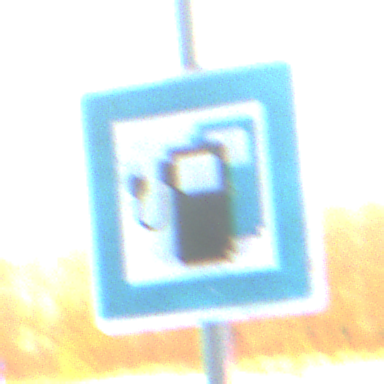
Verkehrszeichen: LadestationFuerElektrofahrzeuge
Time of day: SunriseSunset
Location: Outdoor (Nature)
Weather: Clear
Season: Winter
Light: Natural